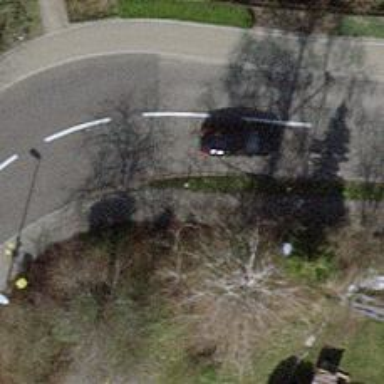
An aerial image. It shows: Post box is visible.